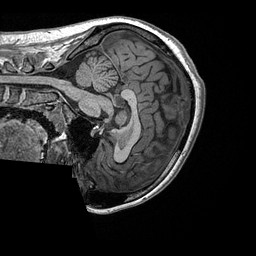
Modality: T1w
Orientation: sagittal
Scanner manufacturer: ge
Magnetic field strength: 3 T
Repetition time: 2.349 s
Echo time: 0.002968 s